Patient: sex M, age 35
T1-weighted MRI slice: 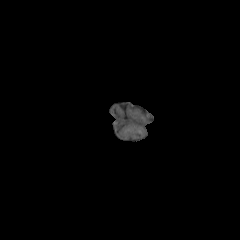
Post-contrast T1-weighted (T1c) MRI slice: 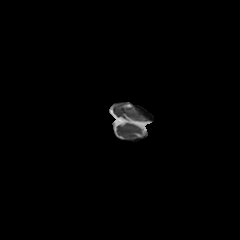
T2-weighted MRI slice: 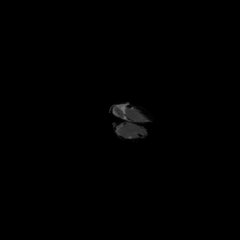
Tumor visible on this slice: no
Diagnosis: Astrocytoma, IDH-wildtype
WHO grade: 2